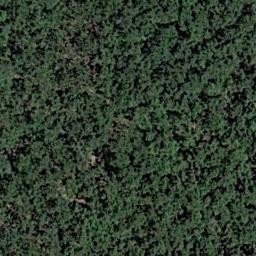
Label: forest